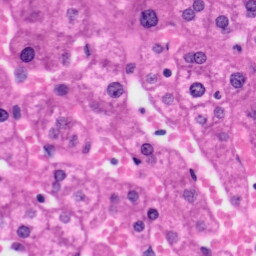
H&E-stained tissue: Liver